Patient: sex M, age 80
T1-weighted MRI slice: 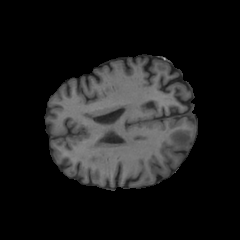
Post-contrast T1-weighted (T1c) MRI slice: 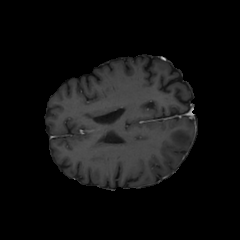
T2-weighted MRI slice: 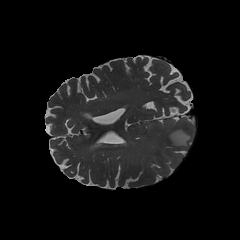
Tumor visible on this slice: yes
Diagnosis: Glioblastoma, IDH-wildtype
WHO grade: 4